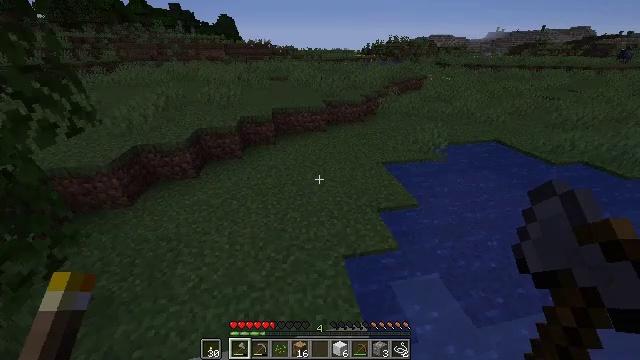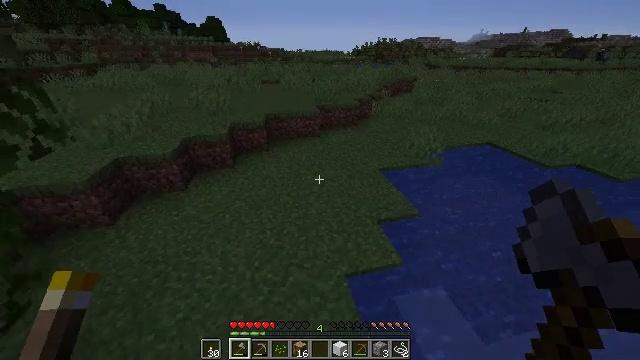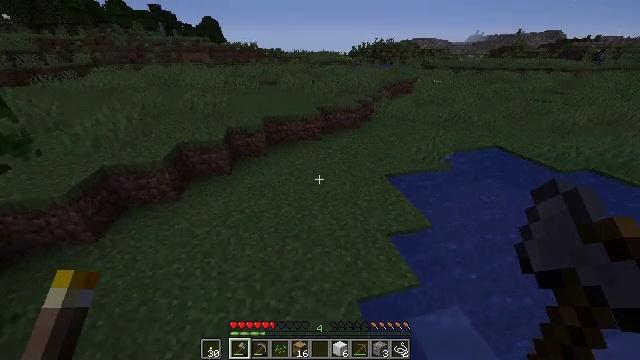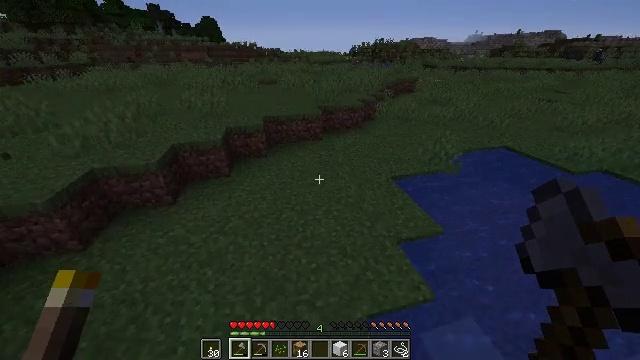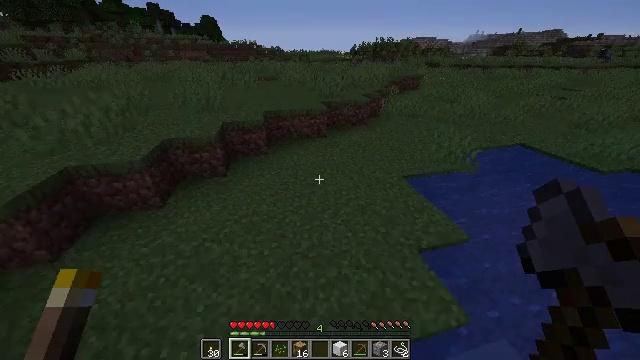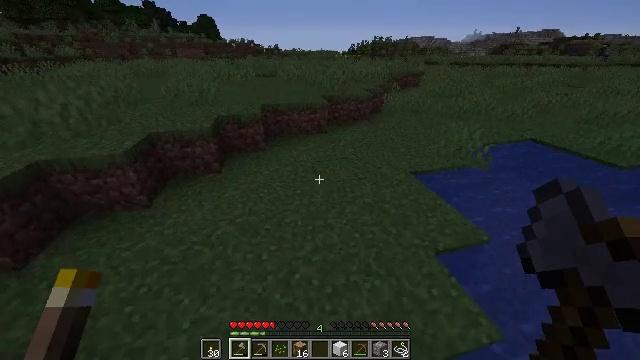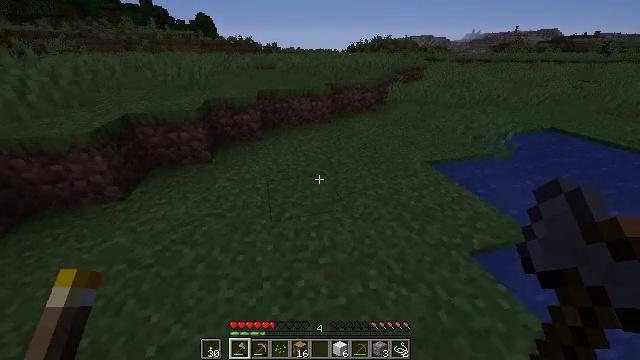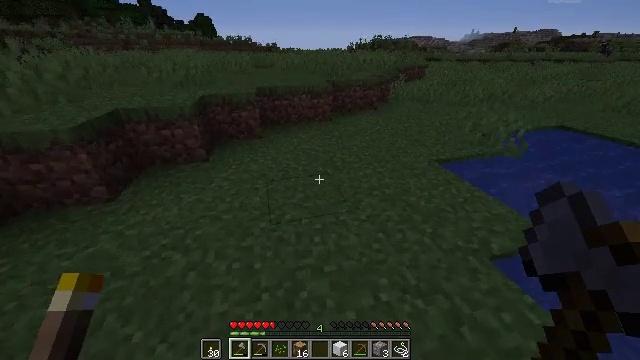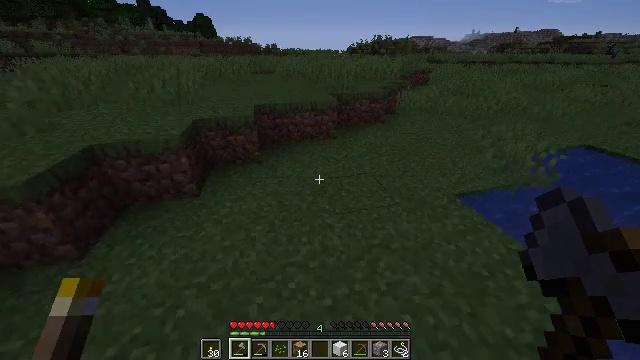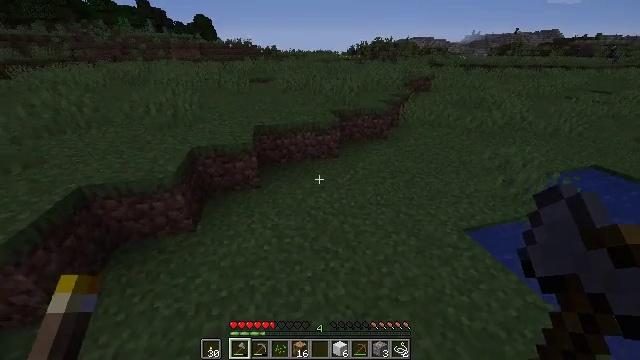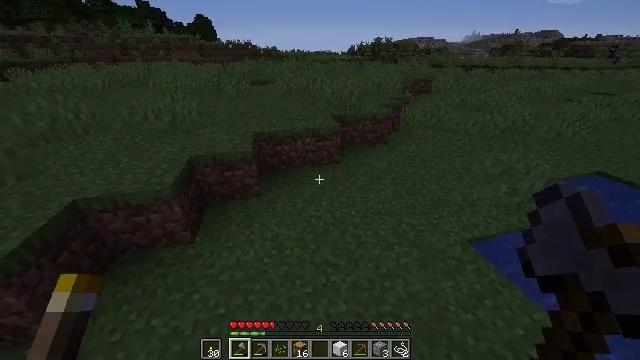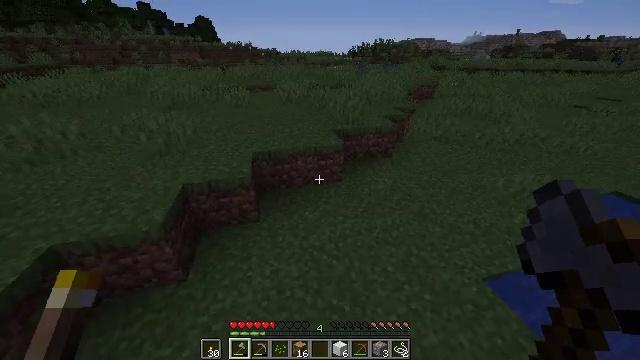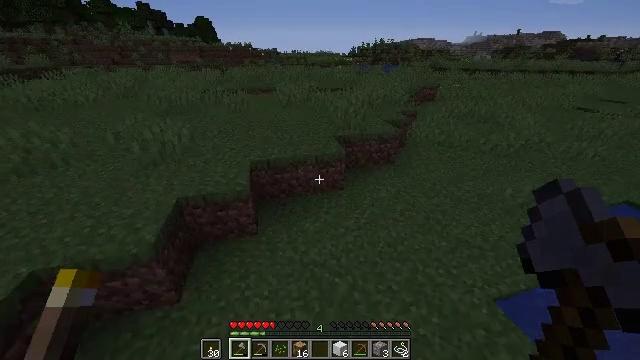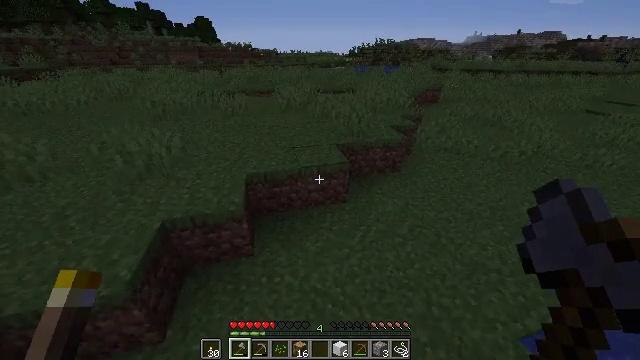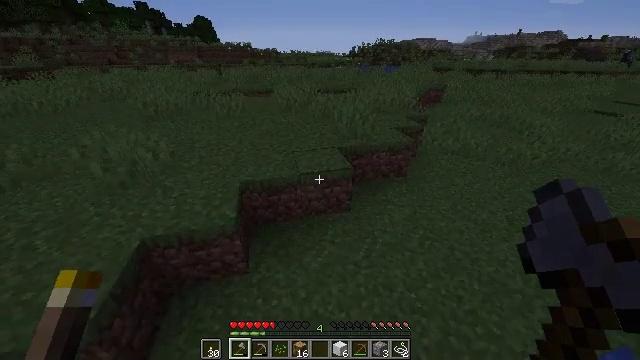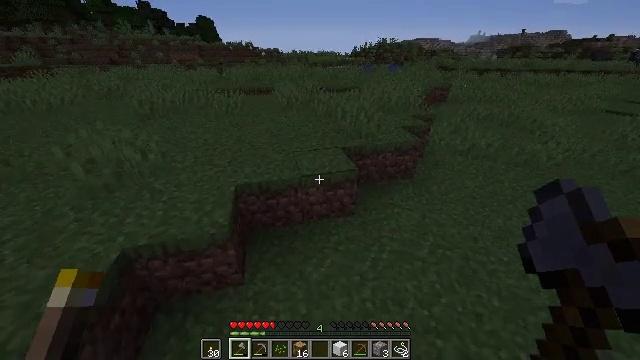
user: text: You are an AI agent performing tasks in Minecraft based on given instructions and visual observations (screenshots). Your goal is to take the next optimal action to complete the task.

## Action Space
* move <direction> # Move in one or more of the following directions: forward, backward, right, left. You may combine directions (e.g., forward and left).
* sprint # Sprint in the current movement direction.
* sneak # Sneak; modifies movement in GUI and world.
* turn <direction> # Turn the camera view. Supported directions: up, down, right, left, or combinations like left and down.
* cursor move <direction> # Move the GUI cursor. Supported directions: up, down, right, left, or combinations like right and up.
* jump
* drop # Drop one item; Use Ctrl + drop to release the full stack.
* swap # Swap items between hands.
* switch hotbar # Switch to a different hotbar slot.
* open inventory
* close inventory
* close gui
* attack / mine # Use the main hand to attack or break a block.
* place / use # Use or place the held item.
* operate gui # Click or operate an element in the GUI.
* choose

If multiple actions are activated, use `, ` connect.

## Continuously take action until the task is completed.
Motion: motion action
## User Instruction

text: Collect light gray wool by hitting it.
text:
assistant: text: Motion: move forward, turn right, jump
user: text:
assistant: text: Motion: move forward, jump
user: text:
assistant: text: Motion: move forward, jump
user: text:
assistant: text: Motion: move forward, jump
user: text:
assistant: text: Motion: move forward, jump
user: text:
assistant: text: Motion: move forward, jump
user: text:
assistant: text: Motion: move forward, jump
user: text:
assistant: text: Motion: move forward, jump
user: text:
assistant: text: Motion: move forward, sprint, jump
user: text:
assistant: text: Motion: move forward, sprint, jump
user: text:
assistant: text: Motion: move forward, sprint, jump
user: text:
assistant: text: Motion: move forward, jump
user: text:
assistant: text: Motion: move forward, jump
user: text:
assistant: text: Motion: move forward, jump
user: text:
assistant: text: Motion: move forward, jump
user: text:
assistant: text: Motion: move forward, turn left, jump, switch to hotbar 2
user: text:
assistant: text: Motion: move forward, turn left, jump, switch to hotbar 2
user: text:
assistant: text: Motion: move forward, turn left, jump, switch to hotbar 2
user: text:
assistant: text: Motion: move forward, turn left, jump
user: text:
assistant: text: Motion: move forward, jump
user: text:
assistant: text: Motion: move forward, jump
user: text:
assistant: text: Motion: move forward, turn left and down, jump
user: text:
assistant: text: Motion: move forward, turn down, jump
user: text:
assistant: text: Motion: move forward, turn right, jump
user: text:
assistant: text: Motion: move forward, sprint, turn right, jump
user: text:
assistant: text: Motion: move forward, sprint, turn right, jump
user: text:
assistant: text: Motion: move forward, sprint, turn right and down, jump
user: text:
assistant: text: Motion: move forward, sprint, turn right and down, jump
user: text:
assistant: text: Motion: move forward, sprint, jump
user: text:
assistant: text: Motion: move forward, sprint, jump